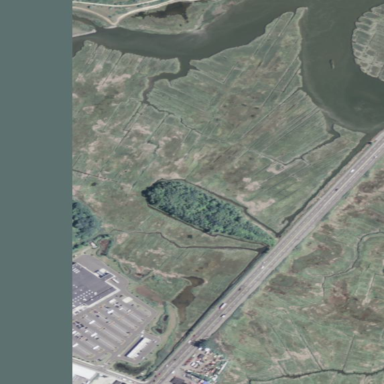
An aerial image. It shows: Saltmarsh wetland area.